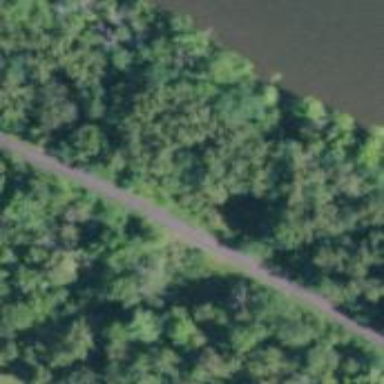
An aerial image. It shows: Asphalt path parallel to abandoned railway.